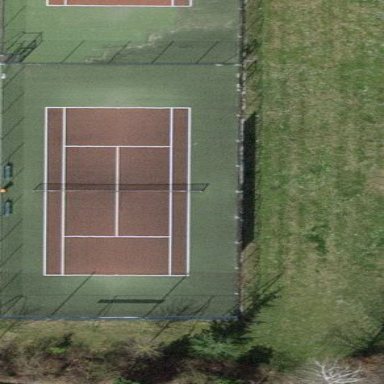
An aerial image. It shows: Tennis court in leisure pitch.